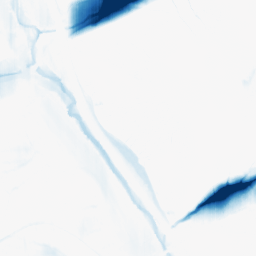
Category: morphological
Decomposition family: morphological_ellipse
Decomposition parameters: operation: closing
width: 50
height: 5
Upsampling method: cubic_catmull_rom
Upsampling parameters: scale: 8
Upsampling scale: 8